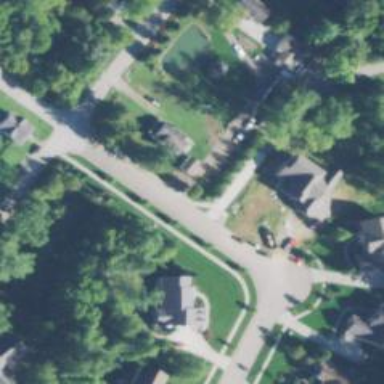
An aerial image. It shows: Shared driveway marked as service road.